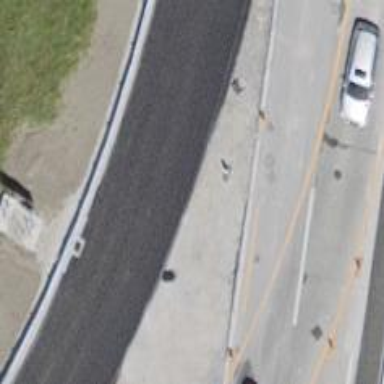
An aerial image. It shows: Asphalt motorway link.